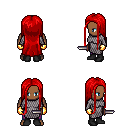
a pixel art fantasy rpg character, male body template, human, dark skin, chain mail, magenta pants, red extra-long hairstyle, gold gloves, black shoes, dagger, four views (front, back, left, right), 2x2 character sprite sheet, small pixel art, hard edges, no anti-aliasing